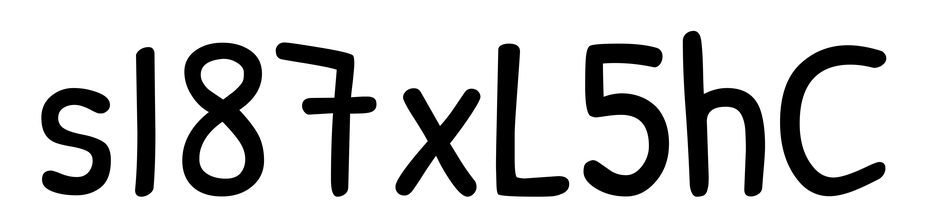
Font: PatrickHand-Regular